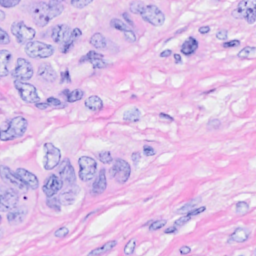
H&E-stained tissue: Breast